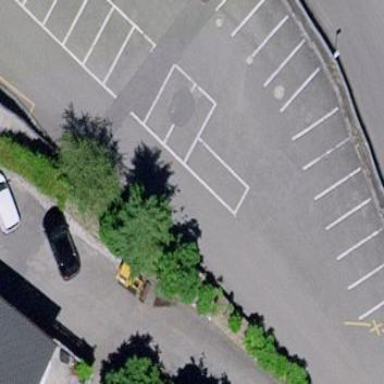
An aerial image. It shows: Parking area with surface dedicated for park and ride.